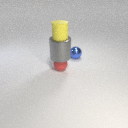
small red rubber sphere in front of small blue metal sphere